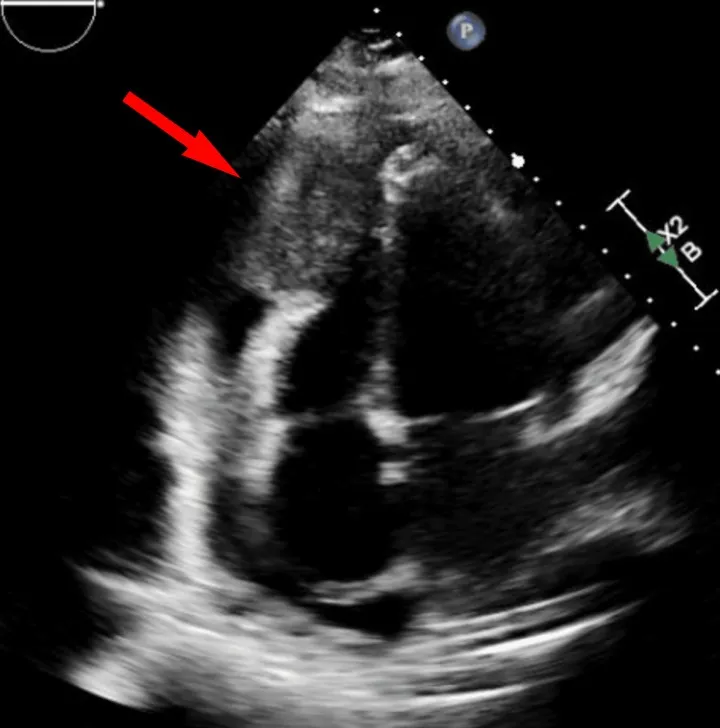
Transthoracic echocardiogram apical four-chamber view. Transthoracic echocardiogram apical four-chamber view showed a heterogenous irregularly shaped mass adjacent to the right ventricle apex.
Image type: radiology (ultrasound)